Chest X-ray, PA view. Patient: 31 years old, sex M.
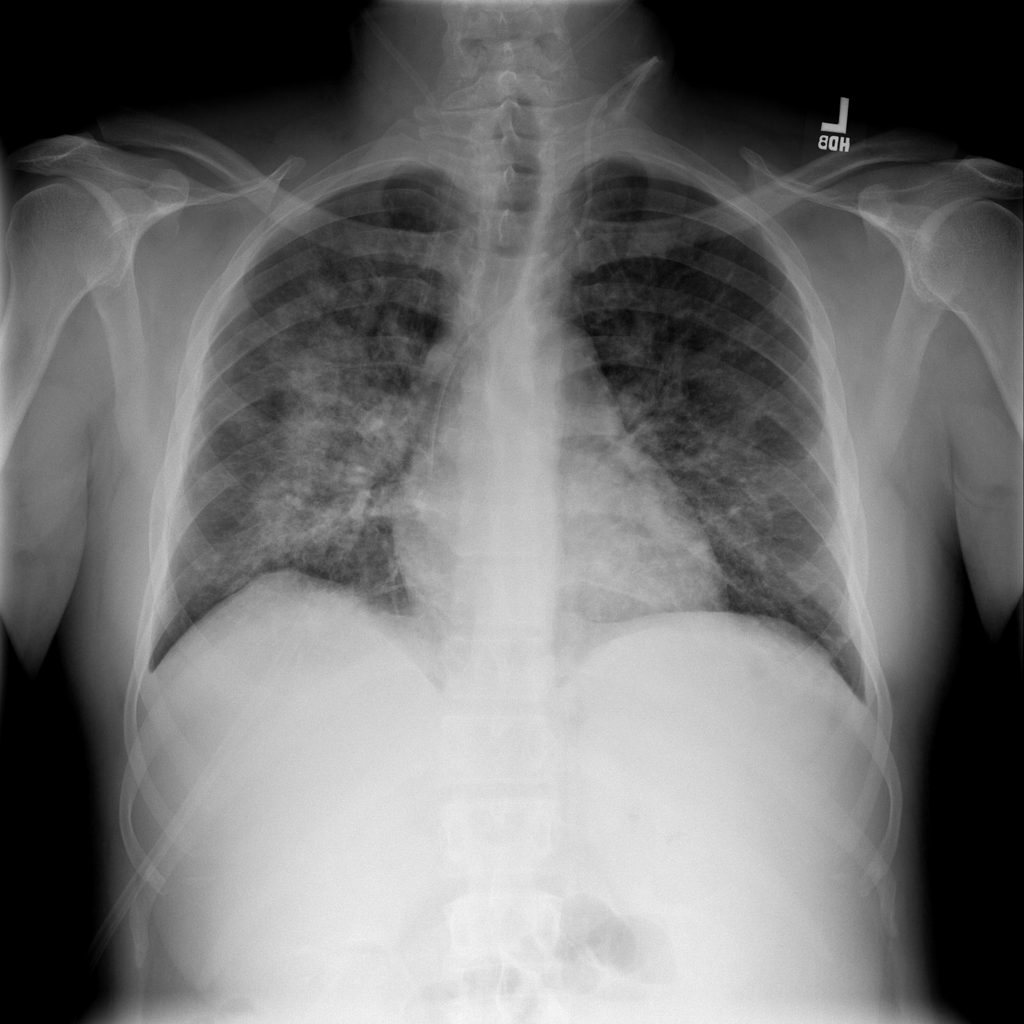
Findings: Edema, Effusion, Infiltration